Question: In my application I am trying get xml from url and try to do some things. I have 2 language english and russian.
my xml looks like this
'''
<root>
<dictionary>
<element name="english_text" lang="en">
Hello world
</element>
<element name="russian_text" lang="ru">
Privet mir
</element>
</dictionary>
</root>
'''
When parse this xml try to show it, english is fine but russian not.
it is look like this.

What is the problem here. please help me
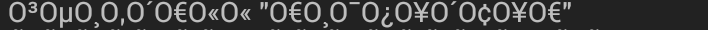
Answer: You should use 'UTF-8' encoding when you try to parse the document in your code, if you have not done that already.
If you are using httpClient for this purpose then it will look like this
'''
HttpResponse httpResponse = httpClient.execute(httpPost);
HttpEntity httpEntity = httpResponse.getEntity();
String results = EntityUtils.toString(httpEntity, "UTF-8");
'''